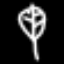
Label: leaf